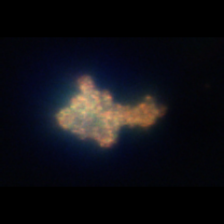
Taxon: Ciliates
Group: Other